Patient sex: F
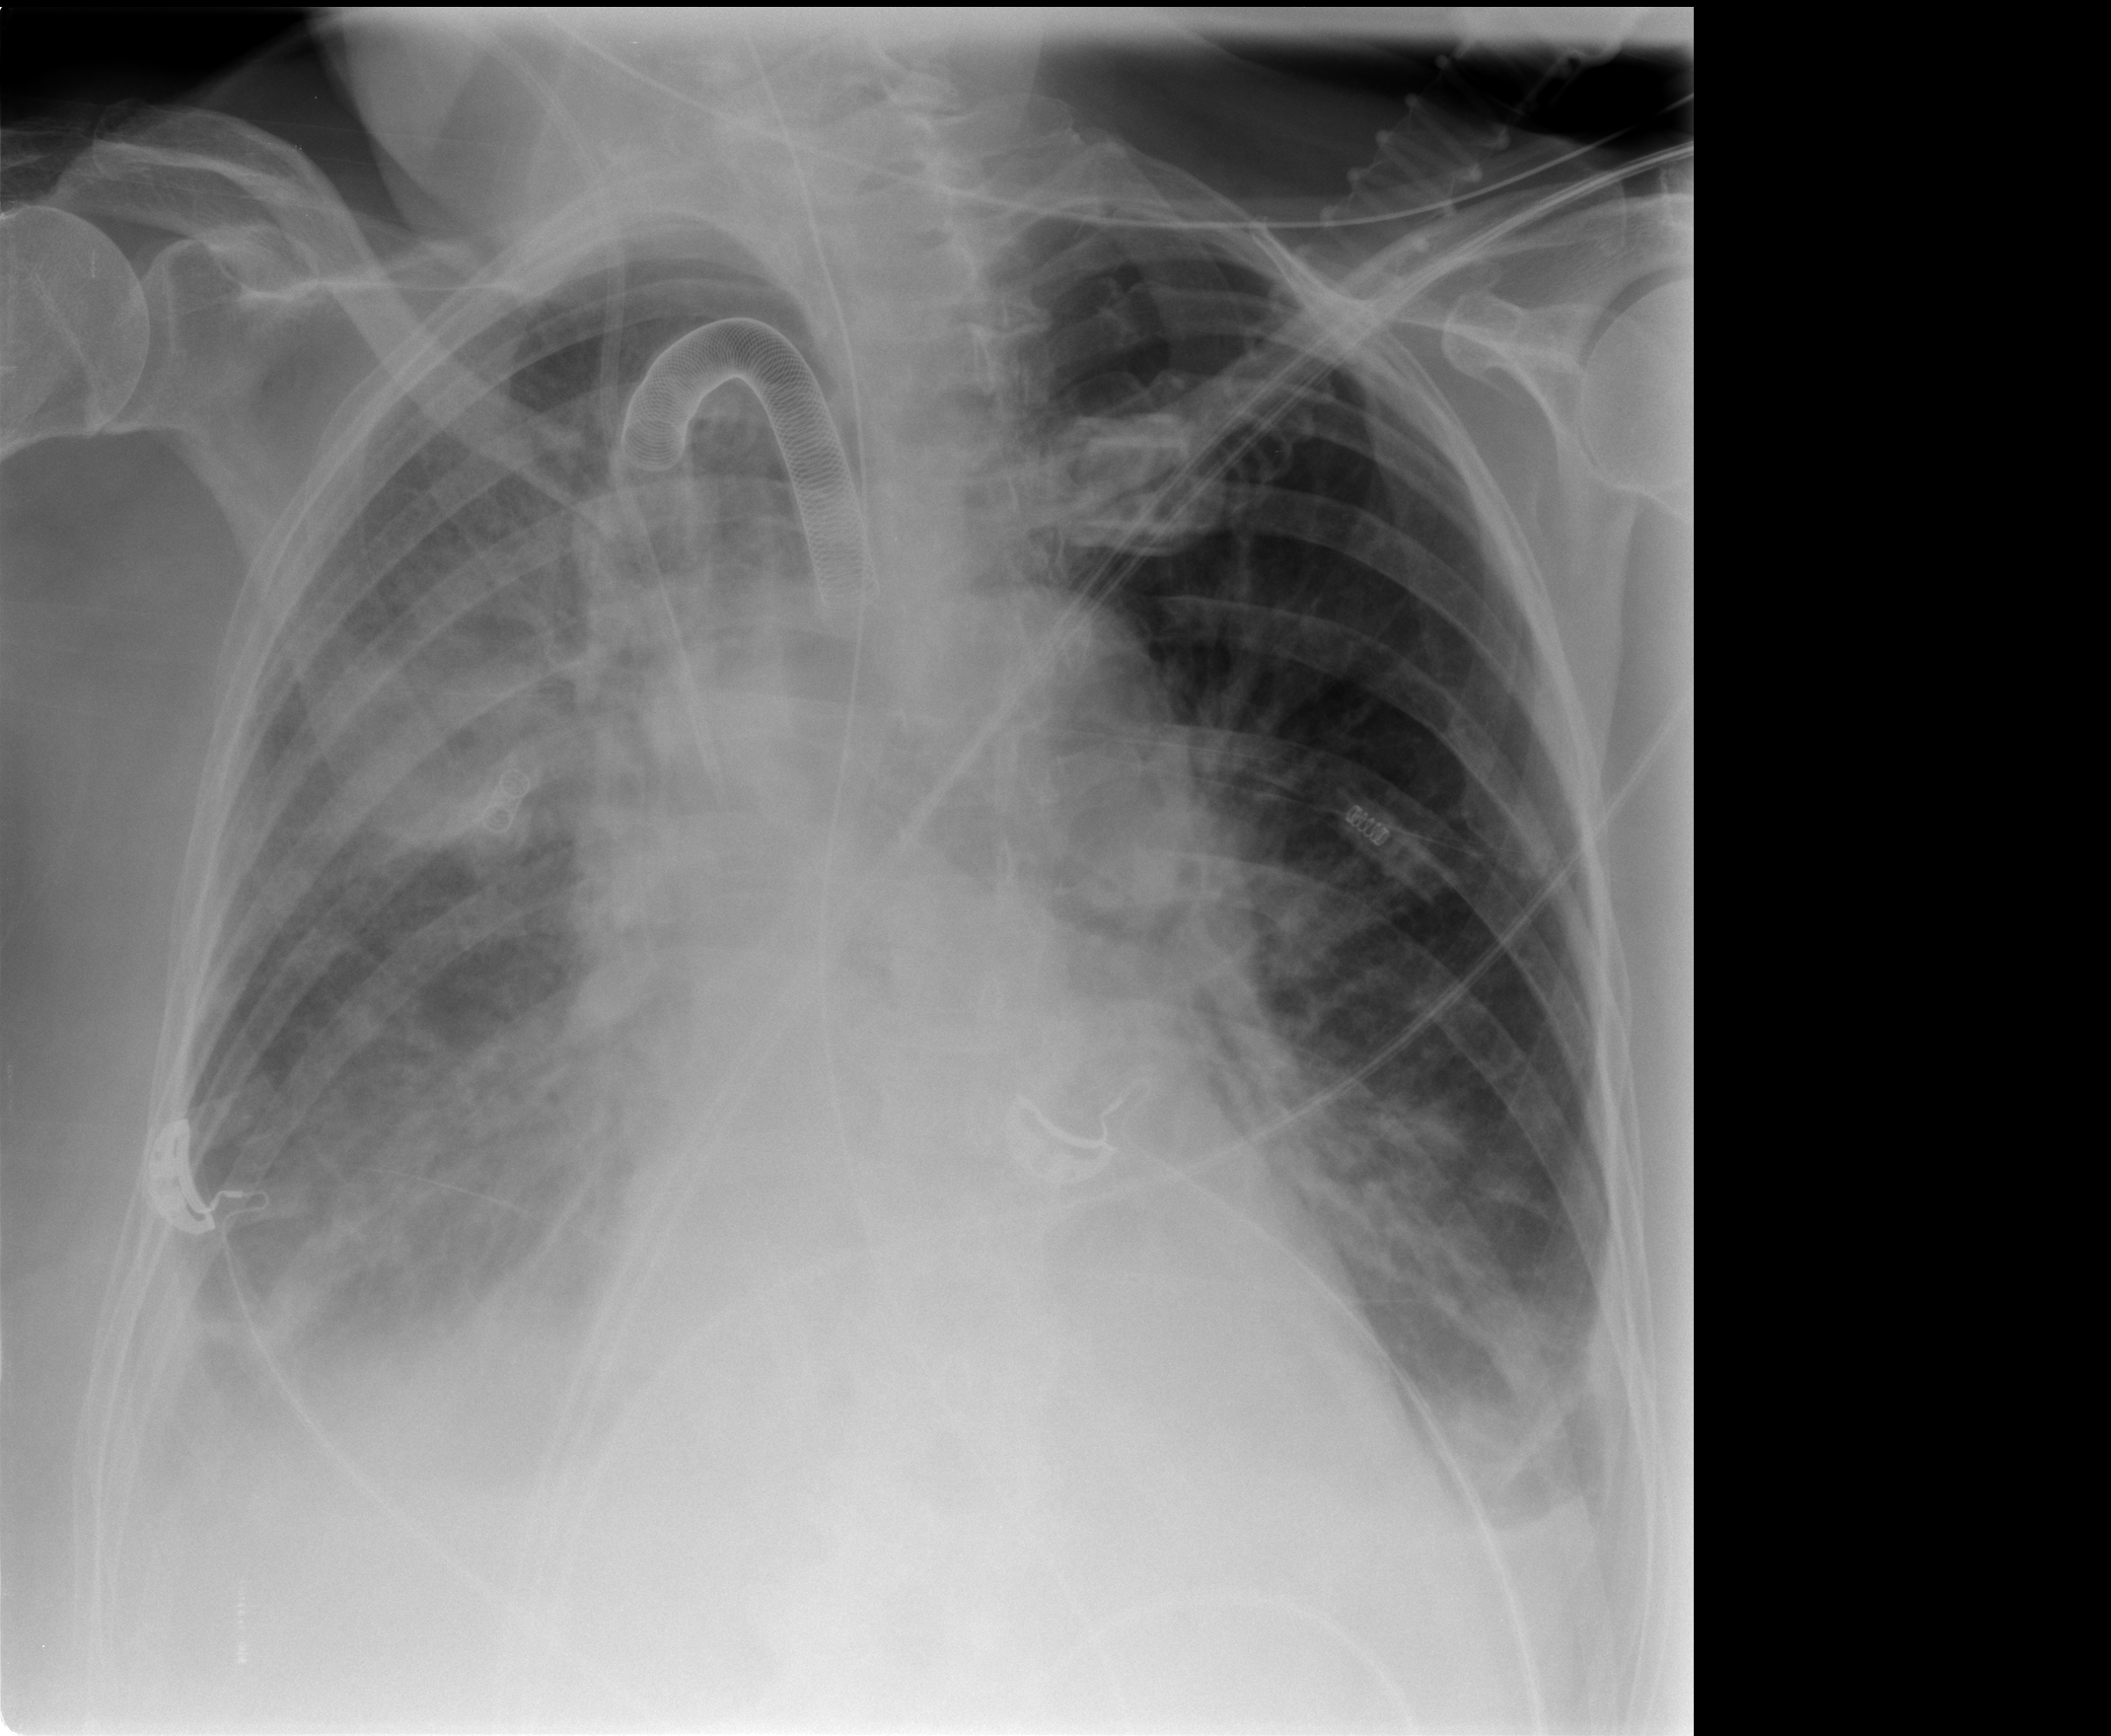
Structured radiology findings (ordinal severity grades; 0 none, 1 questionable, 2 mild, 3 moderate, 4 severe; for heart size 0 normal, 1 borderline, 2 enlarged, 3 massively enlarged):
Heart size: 1
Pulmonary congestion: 2
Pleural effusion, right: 2
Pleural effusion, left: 2
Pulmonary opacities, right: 3
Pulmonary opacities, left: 0
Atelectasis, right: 3
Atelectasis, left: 2